Question: When I click any of the 2 radio buttons the text overlaps. I want the if else conditions to run seperate. That means when I click the higher radio button, it checks if playertotal is higher than computertotal and writes the outcome. The same with the lower radio button.

This belongs to a longer code:
'''
function button1()
{
// Checks if it's the players turn
if(playerturn==true)
{
// Generates eyes for the dice
var eyes3=Math.floor(Math.random()*6)+ 1;
var eyes4=Math.floor(Math.random()*6)+ 1;
//Shows the eyes
showEyes(eyes3, 325);
showEyes(eyes4, 450);
computerturn=true;
playerturn=false;
playerTotal = eyes3+eyes4;
//Checks if player has won
if (higher=1 && playerTotal > computerTotal)
{
pen.font = '20pt Calibri';
pen.fillText('You have won',300,250);
}
else if (higher=1 && playerTotal < computerTotal)
{
pen.font = '20pt Calibri';
pen.fillText('You have lost',300,250);
}
if (lower=1 && playerTotal < computerTotal)
{
pen.font = '20pt Calibri';
pen.fillText('You have won!',300,250);
}
else if (lower=1 && playerTotal > computerTotal)
{
pen.font = '20pt Calibri';
pen.fillText('You have lost',300,250);
}
}
}
function higherRadioButton()
{
higher = 1
lower = 0
}
function lowerRadioButton()
{
lower = 1
higher = 0
}
'''
Thank you.
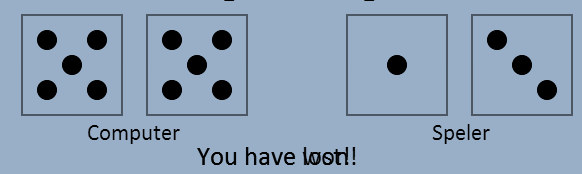
Answer: In JavaScript, the comparison operator is '==', not '='. Your code should look like this:
'''
if (higher == 1 && playerTotal > computerTotal)
{
//...
}
'''
And same for all other statements.
To avoid future problems of this sort, always put the number to the left:
'''
if (1 == higher && playerTotal > computerTotal)
{
//...
}
'''
This way if you forget one "=" you will get error instead of wrong results.